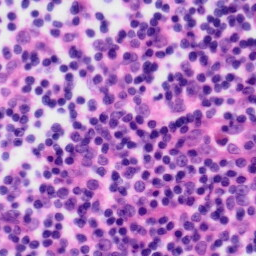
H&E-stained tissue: Tonsil